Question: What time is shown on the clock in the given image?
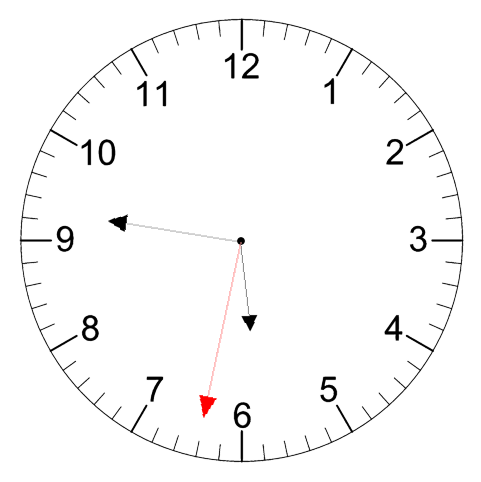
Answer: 05:46:32